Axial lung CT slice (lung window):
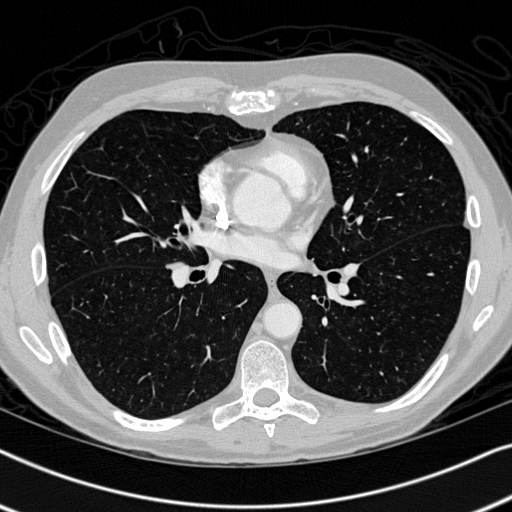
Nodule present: no